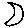
Label: moon